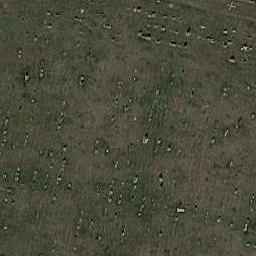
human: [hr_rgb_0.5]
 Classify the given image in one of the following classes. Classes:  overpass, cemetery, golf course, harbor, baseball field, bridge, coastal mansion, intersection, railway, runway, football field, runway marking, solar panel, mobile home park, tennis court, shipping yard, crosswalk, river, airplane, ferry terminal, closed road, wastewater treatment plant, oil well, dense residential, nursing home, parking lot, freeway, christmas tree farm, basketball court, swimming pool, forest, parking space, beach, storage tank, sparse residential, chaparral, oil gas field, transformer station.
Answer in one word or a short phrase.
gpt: cemetery